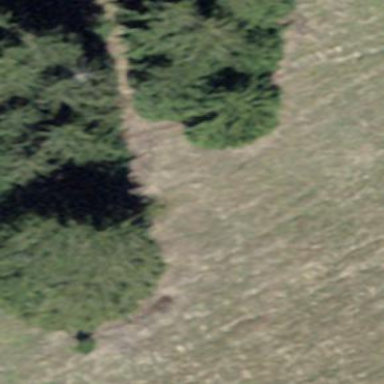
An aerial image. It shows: Forest area.